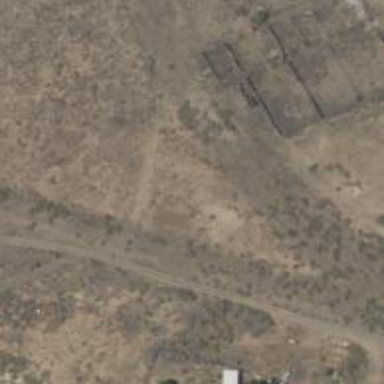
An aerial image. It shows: Abandoned railway.